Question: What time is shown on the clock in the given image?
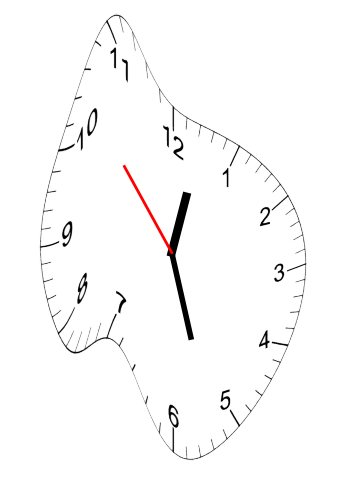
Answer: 12:26:53